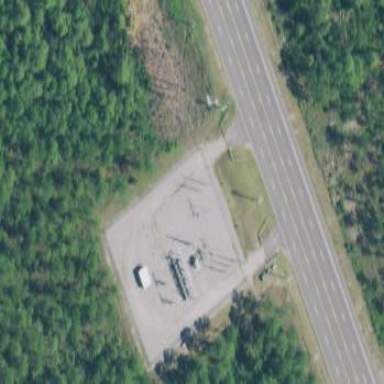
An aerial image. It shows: Distribution substation surrounded by fence.